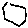
Label: hexagon